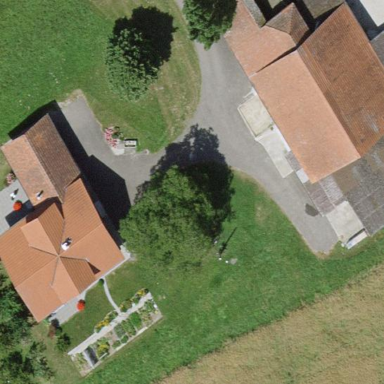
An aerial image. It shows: Farmyard area.